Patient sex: F
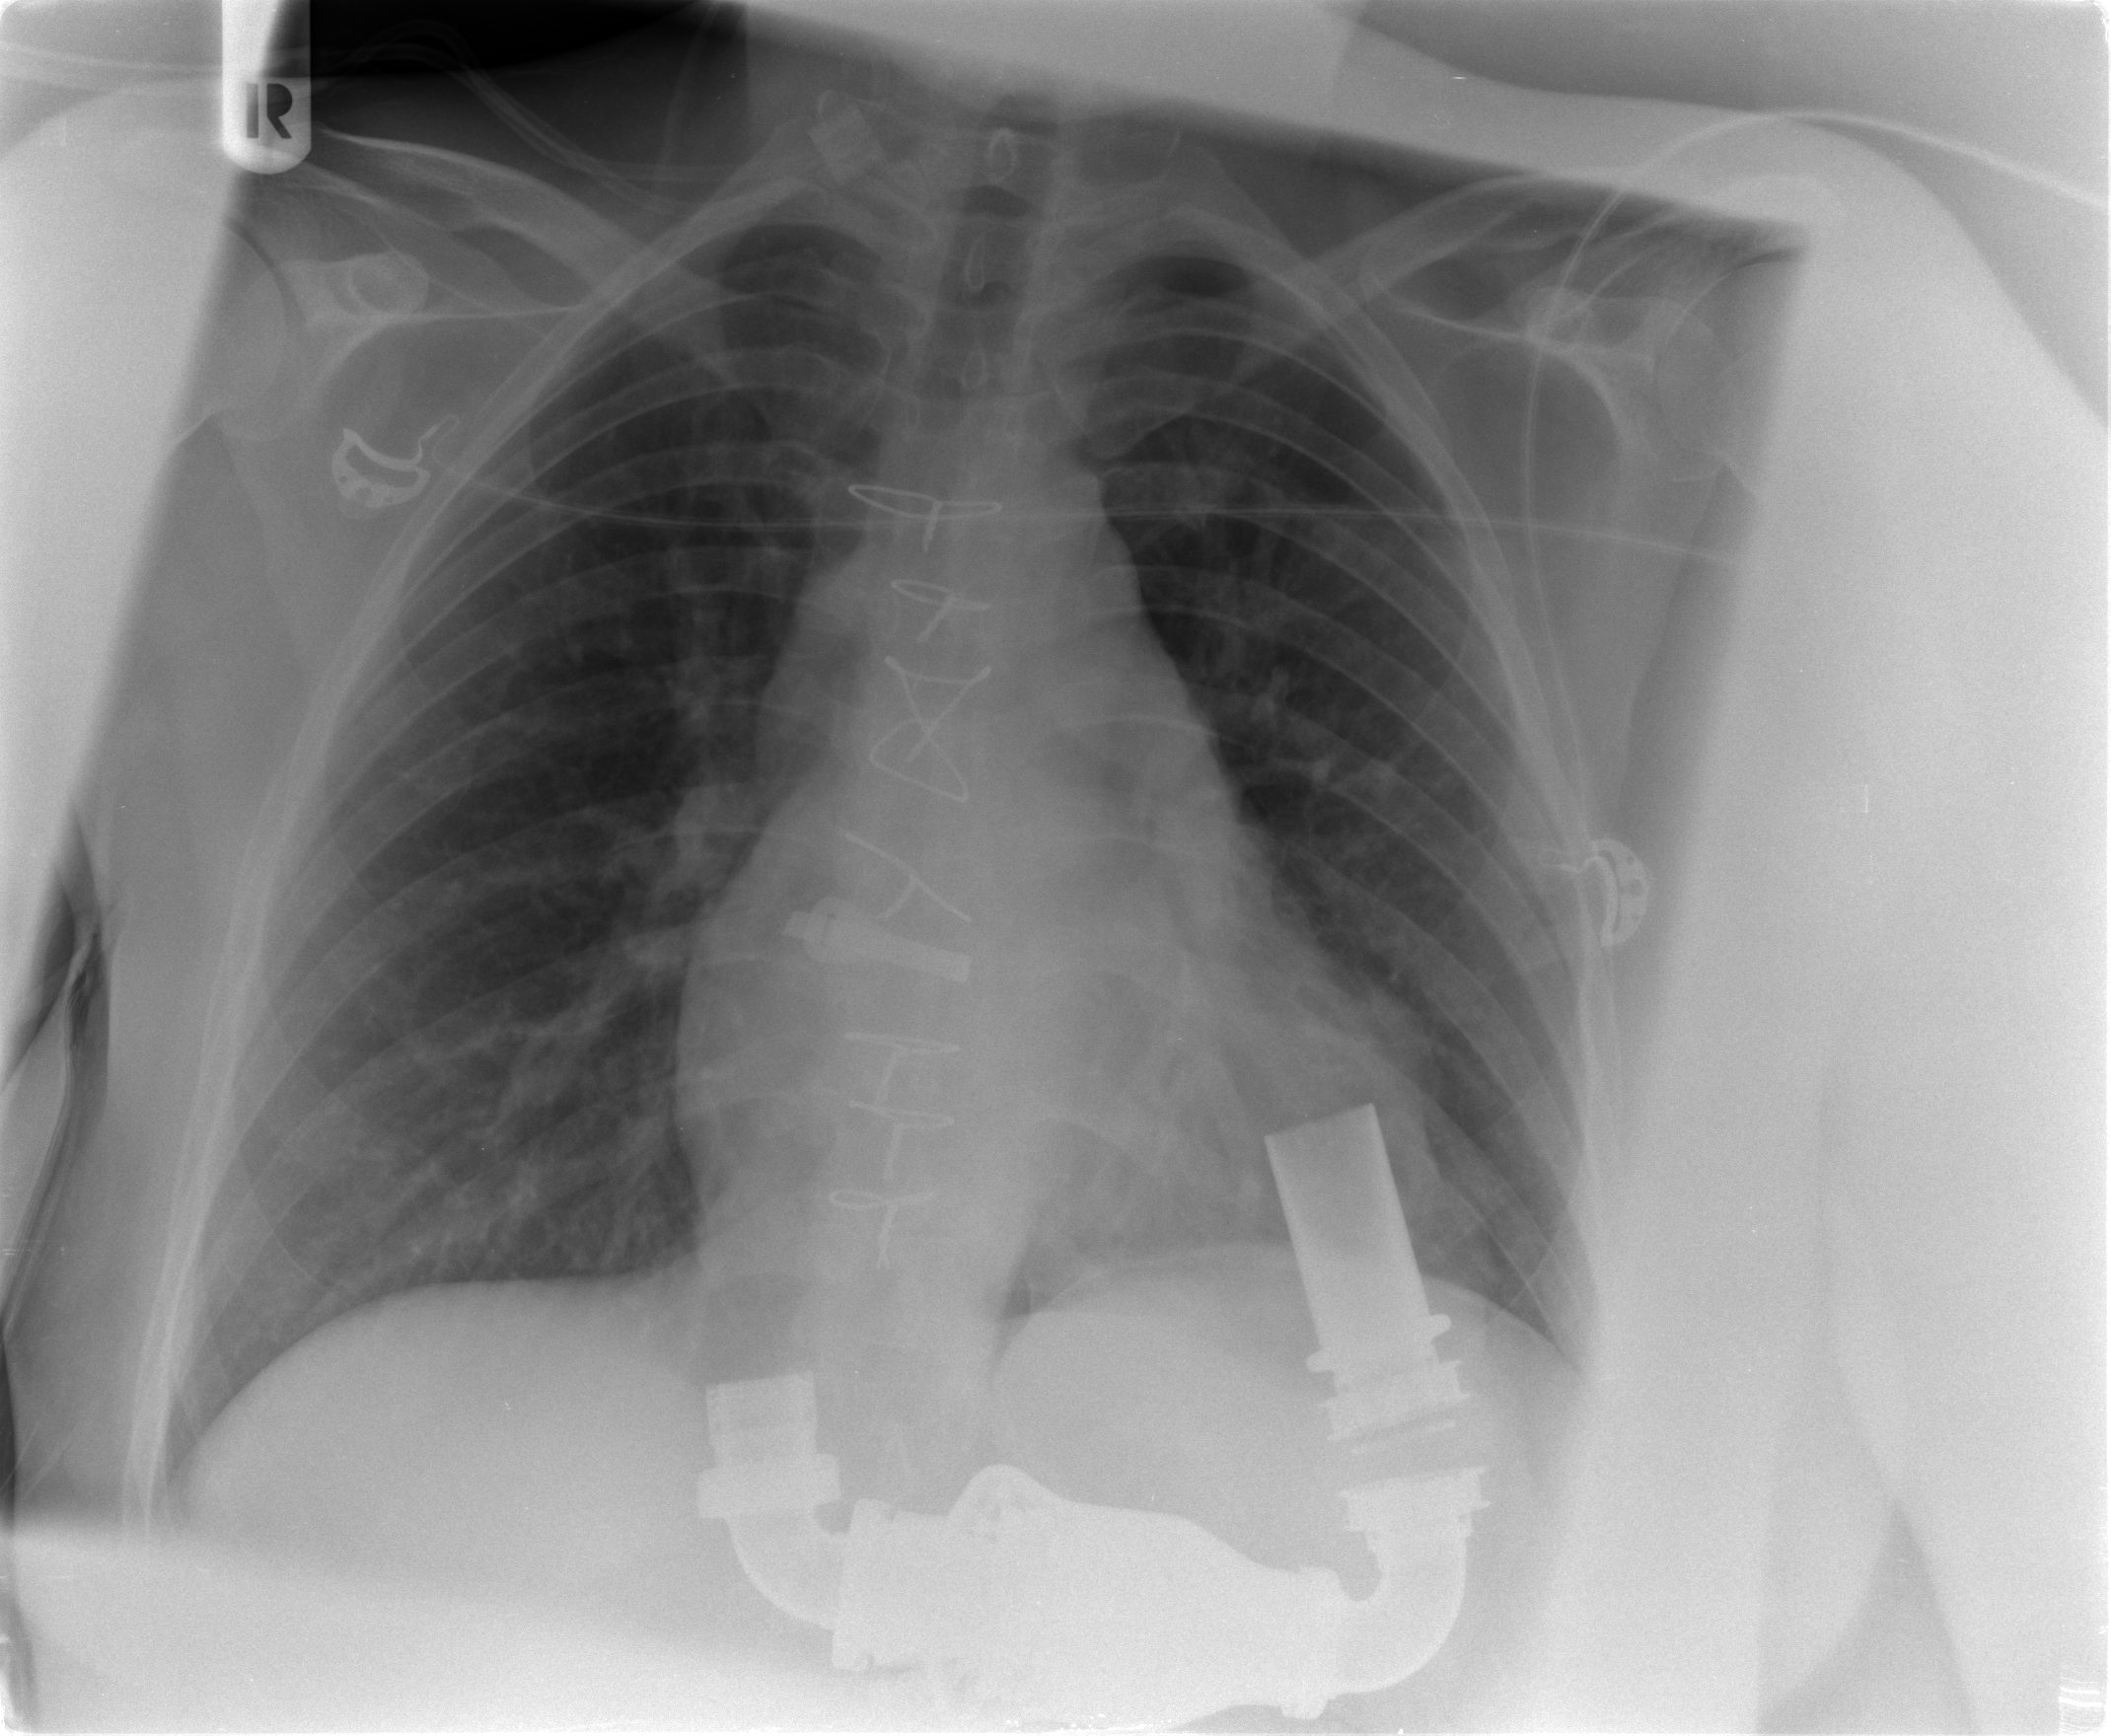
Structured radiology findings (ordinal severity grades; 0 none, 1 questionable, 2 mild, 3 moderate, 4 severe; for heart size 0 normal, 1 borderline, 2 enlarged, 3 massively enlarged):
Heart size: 2
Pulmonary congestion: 1
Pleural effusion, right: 0
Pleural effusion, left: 0
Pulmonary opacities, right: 0
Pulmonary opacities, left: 0
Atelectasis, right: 2
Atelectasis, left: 2